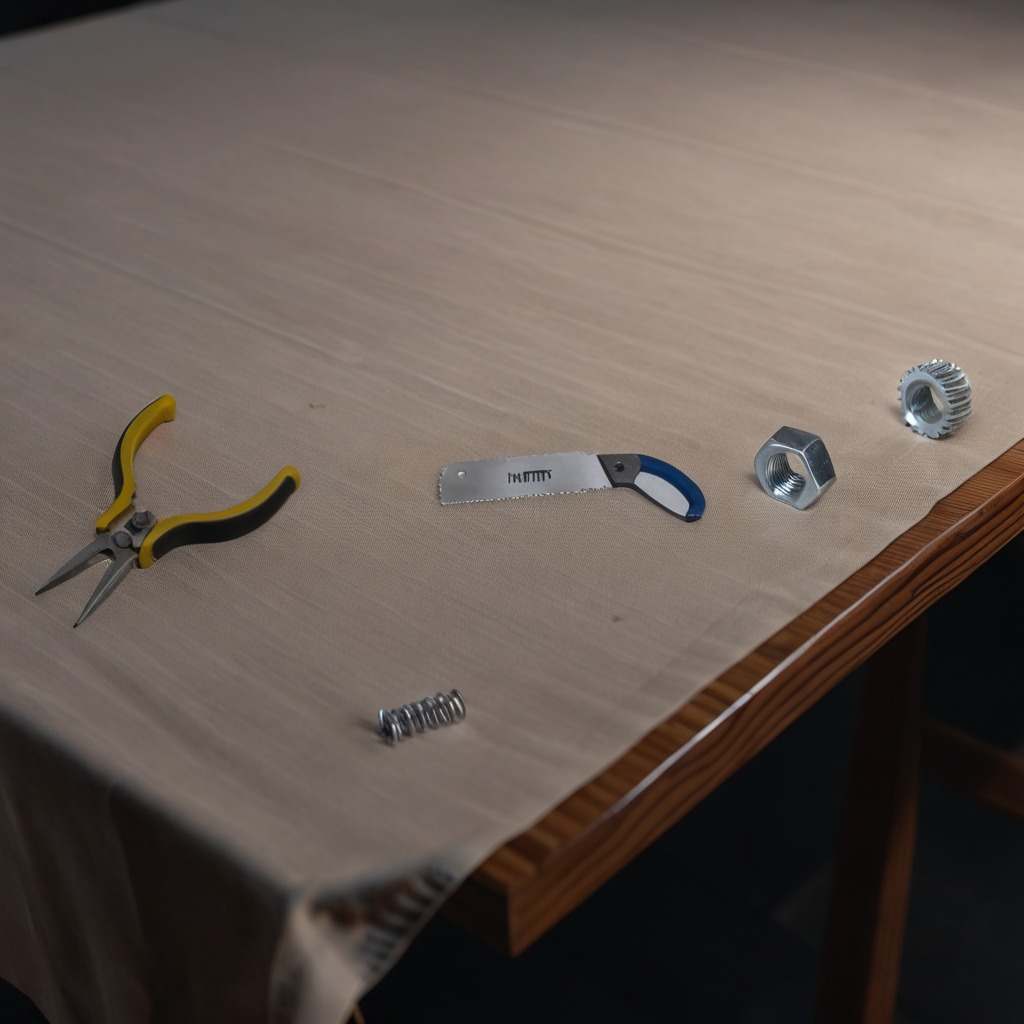
A steel gear with teeth, pliers, coiled metal spring, a hand saw, and a metal nut are lying on the wooden table.